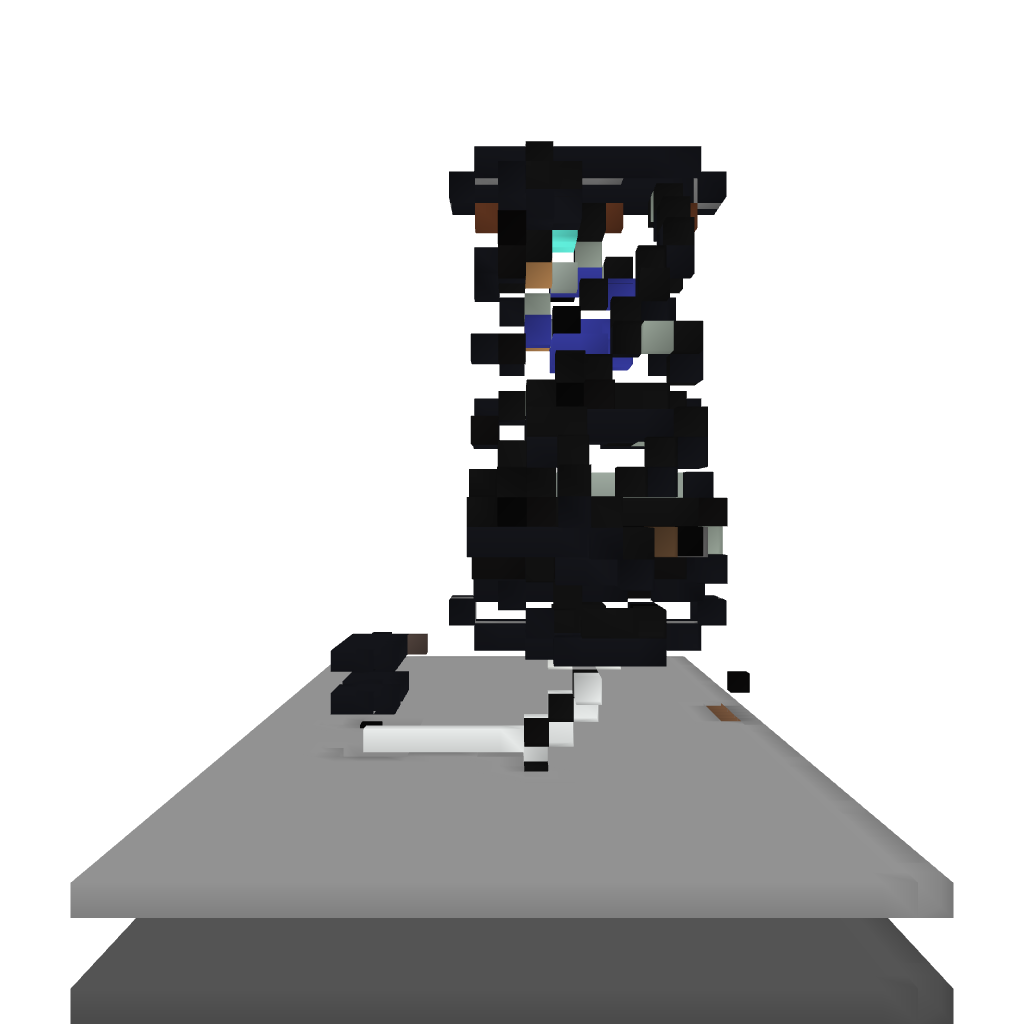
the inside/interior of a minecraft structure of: Mphone